Interaction volume radius: 10 \u00c5
Interaction volume height: 15 \u00c5
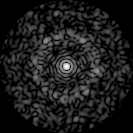
Disorder parameter: 0.8454